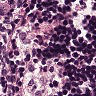
Metastatic tissue present: no